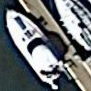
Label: Civil_yacht